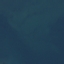
Land use / land cover class: SeaLake